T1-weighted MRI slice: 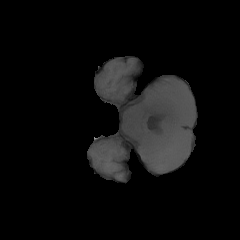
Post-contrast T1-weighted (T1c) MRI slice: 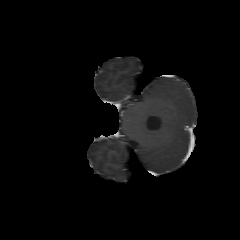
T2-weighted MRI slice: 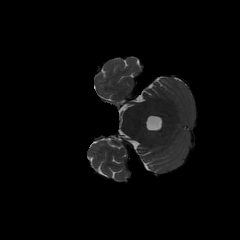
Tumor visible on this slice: no